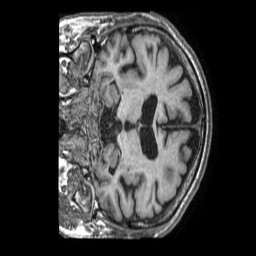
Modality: T1w
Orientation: coronal
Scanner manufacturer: philips
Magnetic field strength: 1.5 T
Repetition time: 0.007106 s
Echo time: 0.00321 s